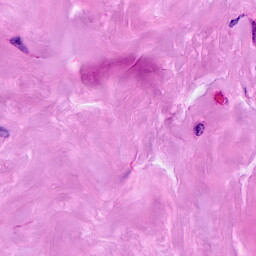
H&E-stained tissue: Breast